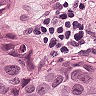
Metastatic tissue present: yes